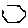
Label: hexagon